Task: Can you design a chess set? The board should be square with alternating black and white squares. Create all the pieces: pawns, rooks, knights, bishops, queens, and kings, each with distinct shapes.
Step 3205:
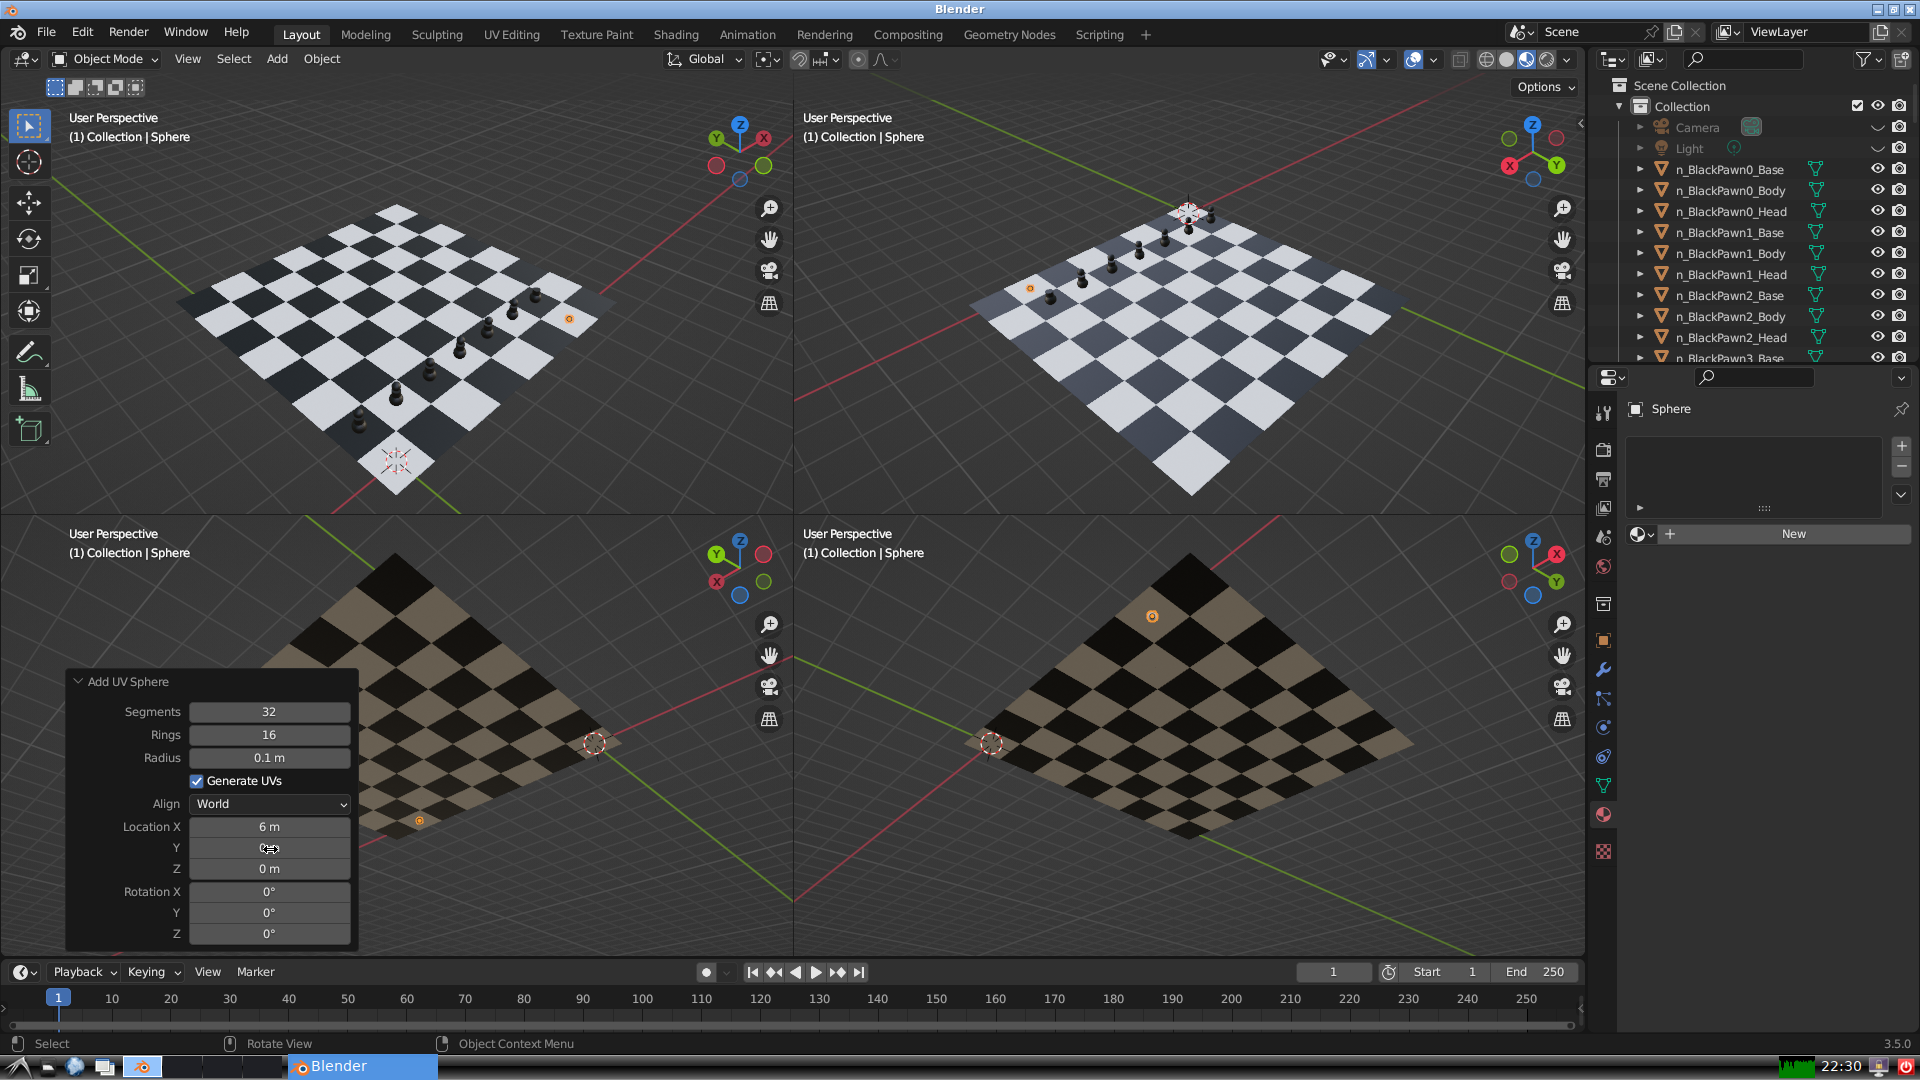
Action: click: no